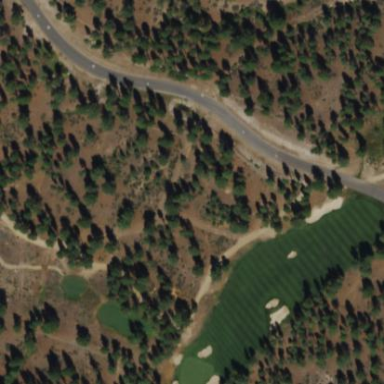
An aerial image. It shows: Golf fairway surrounded by grass.